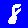
Digit: 8